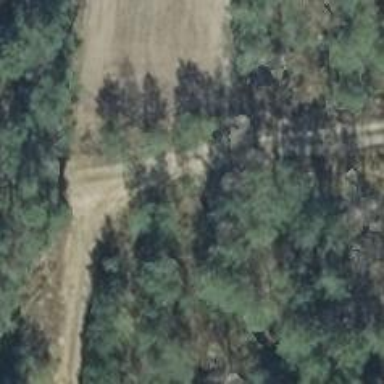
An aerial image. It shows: Sandy track road with grade3 tracktype.